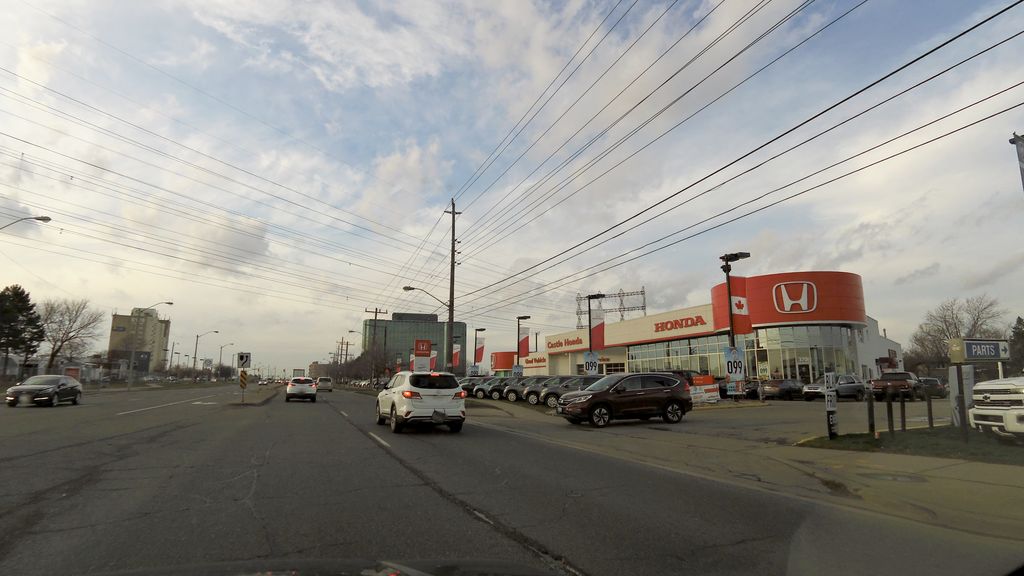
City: toronto